Interaction volume radius: 5 \u00c5
Interaction volume height: 10 \u00c5
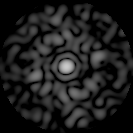
Disorder parameter: 0.8313